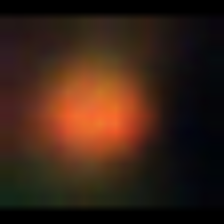
Taxon: NanoPlankton
Group: Other